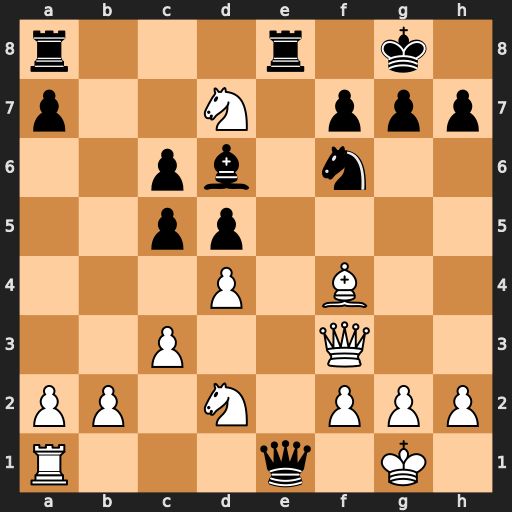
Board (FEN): r3r1k1/p2N1ppp/2pb1n2/2pp4/3P1B2/2P2Q2/PP1N1PPP/R3q1K1
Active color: w
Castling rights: -
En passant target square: -
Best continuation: Rxe1 Rxe1+ Nf1 Nxd7 Bxd6